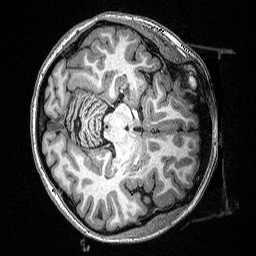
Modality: T1w
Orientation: axial
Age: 22
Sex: female
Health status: ill
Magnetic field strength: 3 T
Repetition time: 2.53 s
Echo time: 0.00331 s